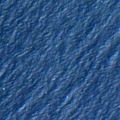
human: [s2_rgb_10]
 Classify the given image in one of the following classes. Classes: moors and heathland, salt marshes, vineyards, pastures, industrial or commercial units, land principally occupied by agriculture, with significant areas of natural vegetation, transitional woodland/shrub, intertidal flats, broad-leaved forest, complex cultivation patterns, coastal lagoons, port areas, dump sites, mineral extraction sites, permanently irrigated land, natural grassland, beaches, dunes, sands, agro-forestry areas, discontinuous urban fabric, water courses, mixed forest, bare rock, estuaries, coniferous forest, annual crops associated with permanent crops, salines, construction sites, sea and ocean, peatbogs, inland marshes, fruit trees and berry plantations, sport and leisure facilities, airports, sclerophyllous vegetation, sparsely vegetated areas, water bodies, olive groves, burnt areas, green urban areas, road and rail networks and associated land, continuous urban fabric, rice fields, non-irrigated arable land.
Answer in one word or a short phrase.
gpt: sea and ocean